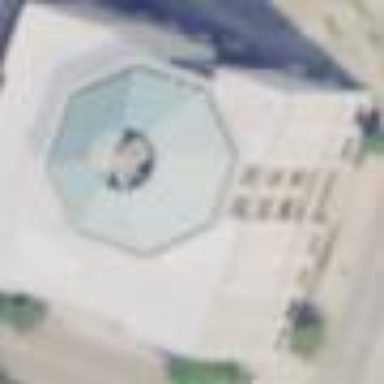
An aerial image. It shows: Government building.